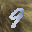
Label: 9